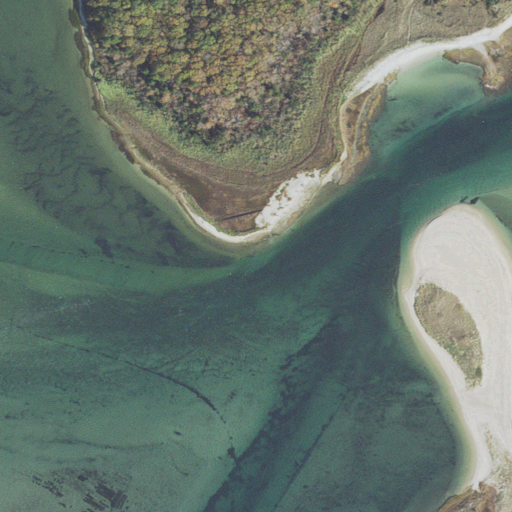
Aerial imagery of cape in Massachusetts named Meadow Point containing open water, herbaceous wetlands, barren land, woody wetlands, mixed forest, and shrub